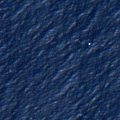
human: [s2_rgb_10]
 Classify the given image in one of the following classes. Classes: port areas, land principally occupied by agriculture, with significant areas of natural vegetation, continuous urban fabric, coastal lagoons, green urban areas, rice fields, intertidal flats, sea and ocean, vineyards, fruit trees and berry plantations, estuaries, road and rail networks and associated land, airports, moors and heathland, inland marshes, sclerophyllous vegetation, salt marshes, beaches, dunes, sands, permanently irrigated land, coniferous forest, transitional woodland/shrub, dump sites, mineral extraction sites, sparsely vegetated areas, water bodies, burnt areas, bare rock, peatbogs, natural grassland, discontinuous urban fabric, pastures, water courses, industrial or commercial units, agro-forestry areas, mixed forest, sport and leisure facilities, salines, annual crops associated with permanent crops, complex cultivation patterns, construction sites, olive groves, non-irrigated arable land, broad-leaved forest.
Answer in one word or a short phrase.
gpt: sea and ocean